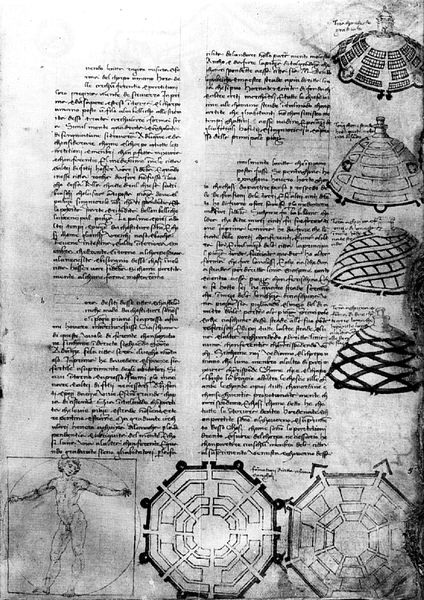
Titel: Trattato di architettura
Künstler: Francesco di Giorgio Martini
Schlagwörter: akt, mann, nackt, grau, schwarz, weiss, zeichnung, dach, anatomie, architektur, mensch, wege, blatt, kreis, rund, oktagon, schrift, ansicht, spalten, kuppel, foto, tusche, panzer, gewölbe, buch, kuppeln, technik, seite, illustration, text, kathedrale, buchseite, konstruktion, plan, absatz, urkunde, bänder, skizzen, spiralen, handschrift, pfeile, labyrinth, oktogon, achteck, achteckig, tabelle, grundriss, aufriss, zeichnungen, goldener schnitt, da vinci, varianten, mass, grundrisse, blaupause, vitruv, arichtektur, site, eing$nge